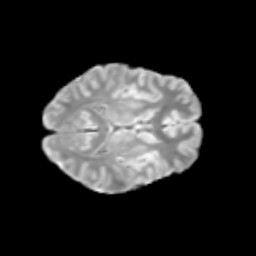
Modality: T2w
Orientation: axial
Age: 13
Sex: male
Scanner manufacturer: siemens
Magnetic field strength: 3 T
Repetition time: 3.8 s
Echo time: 0.07 s